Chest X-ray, PA view. Patient: 36 years old, sex M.
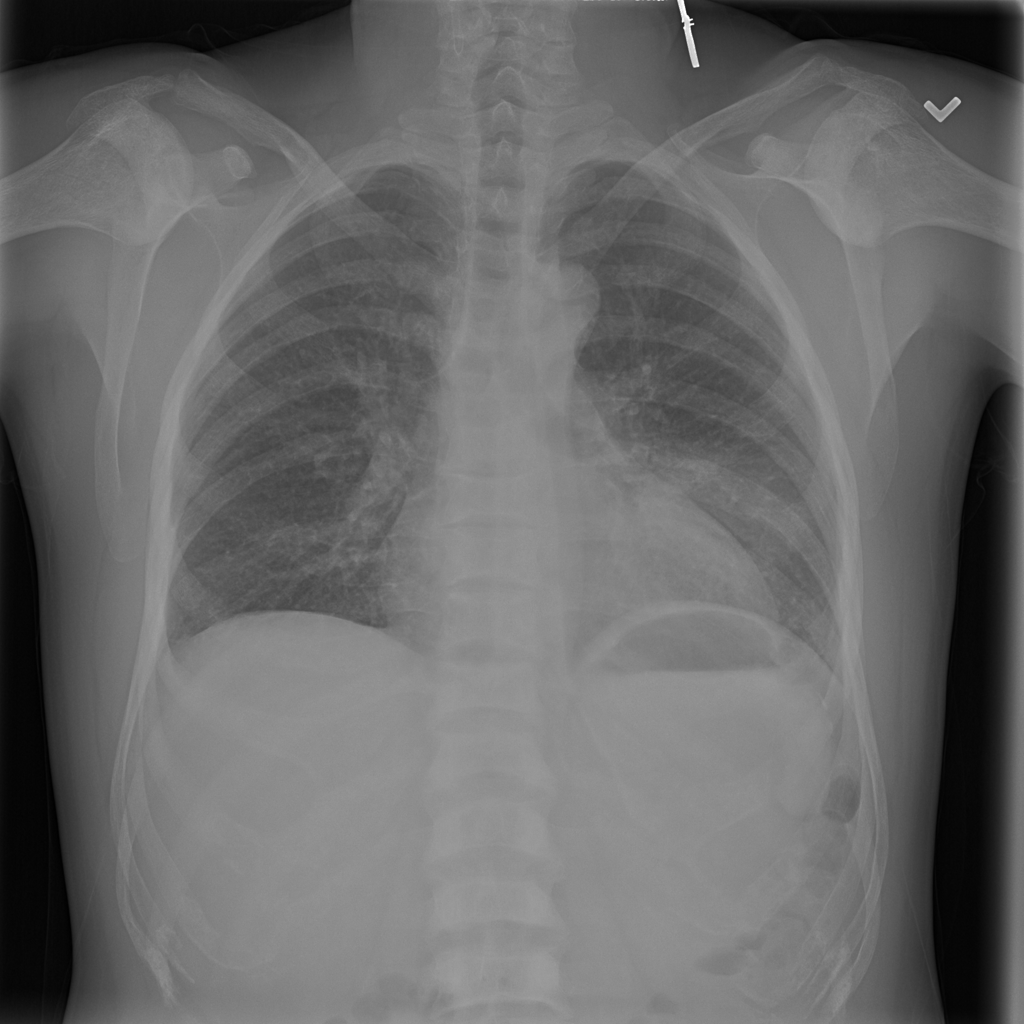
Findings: Nodule